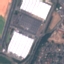
Land use / land cover: Industrial